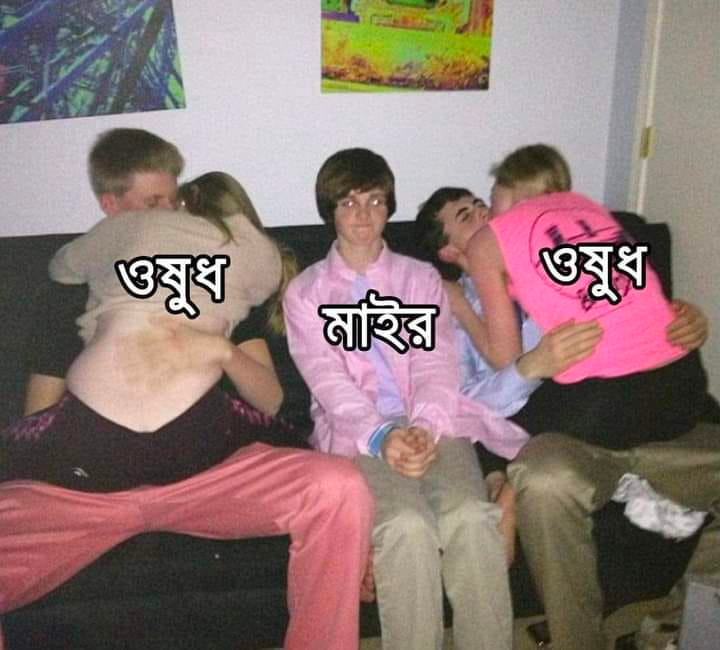
Caption: ওষুধ    মাইর   ওষুধ
Label: non-hate